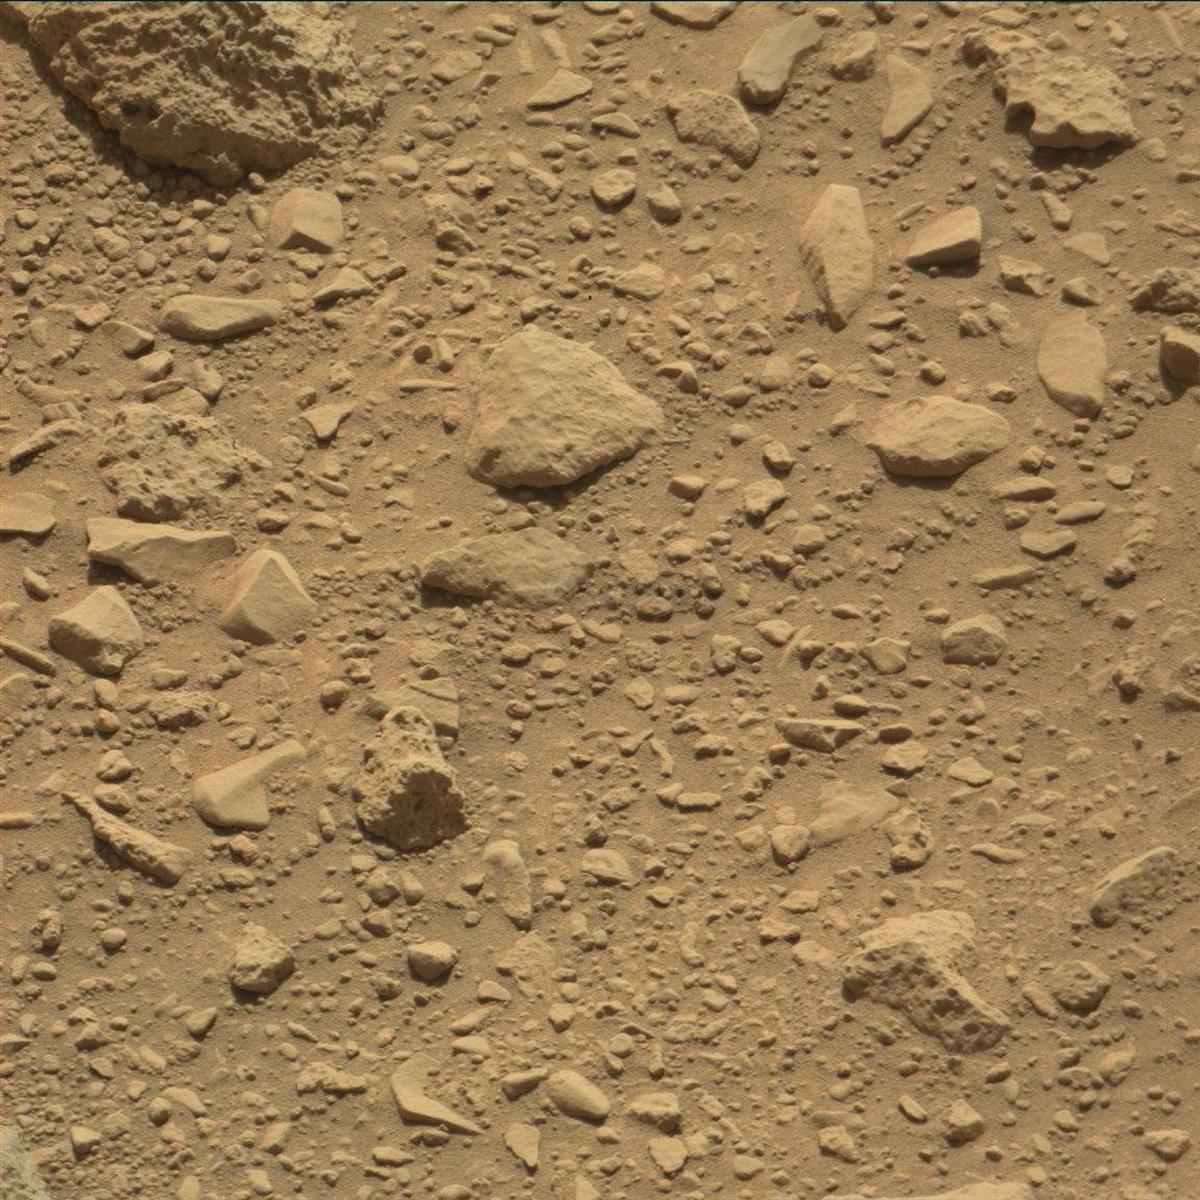
Terrain classes present: Bedrock, Rock, Sand / Soil